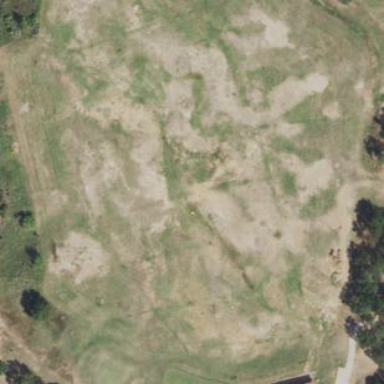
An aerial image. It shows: Grassy area designated for driving range golf.